Question: What field of study is shown?
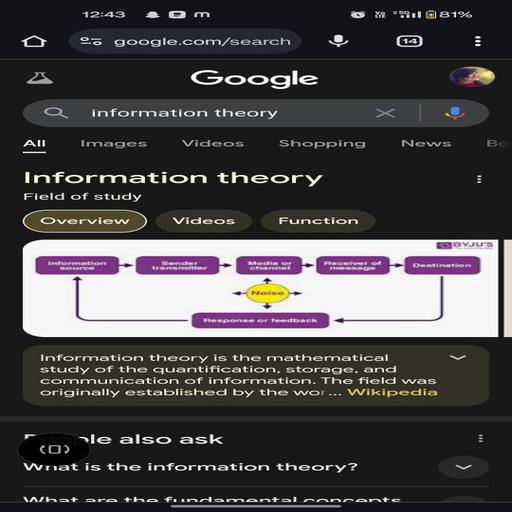
Answer: Information Theory